八年级 · 画法几何学
下列图标中是轴对称图形的是 ( $\quad$ )
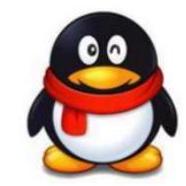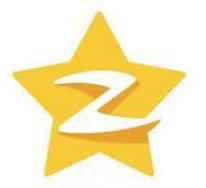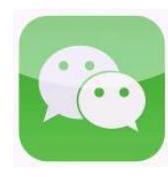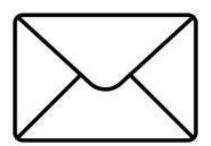

B.

C.

D.

答案: D